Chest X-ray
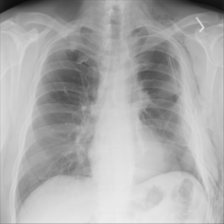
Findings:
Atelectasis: negative
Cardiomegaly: negative
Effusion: negative
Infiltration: negative
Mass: negative
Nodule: negative
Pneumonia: negative
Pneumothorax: positive
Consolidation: negative
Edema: negative
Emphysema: negative
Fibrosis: negative
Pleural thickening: negative
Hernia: negative